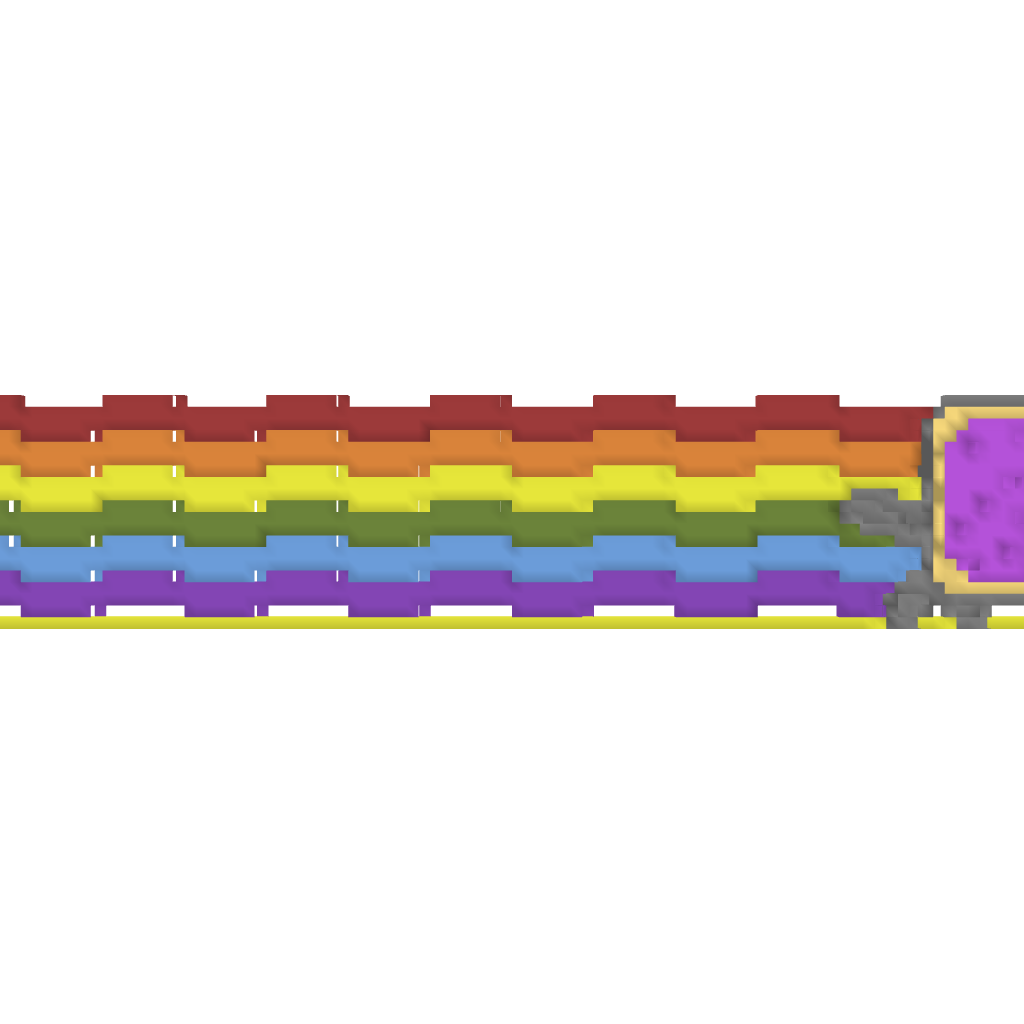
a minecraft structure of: HUGE nyan cat good quality